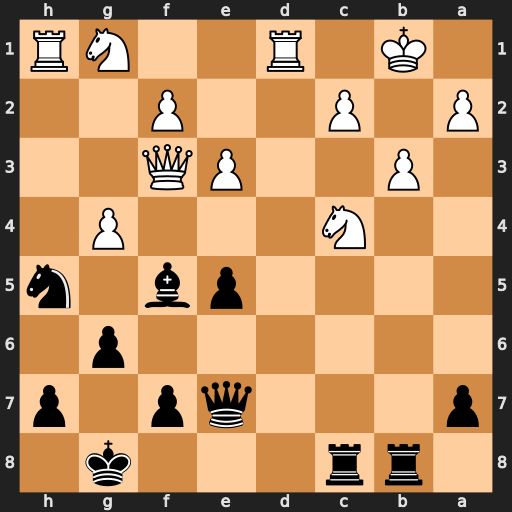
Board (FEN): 1rr3k1/p3qp1p/6p1/4pb1n/2N3P1/1P2PQ2/P1P2P2/1K1R2NR
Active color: b
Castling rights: -
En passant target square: -
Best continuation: Bxc2+ Kxc2 Rxc4+ bxc4 e4